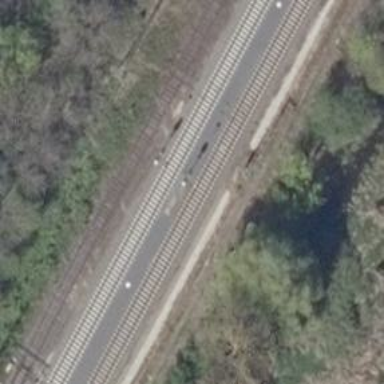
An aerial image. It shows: Railway signal.